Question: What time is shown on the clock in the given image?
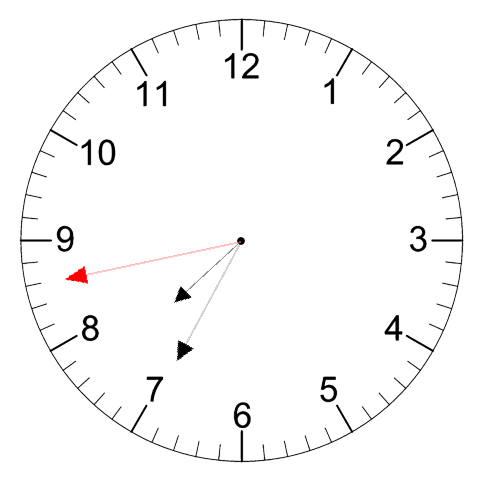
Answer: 07:34:43